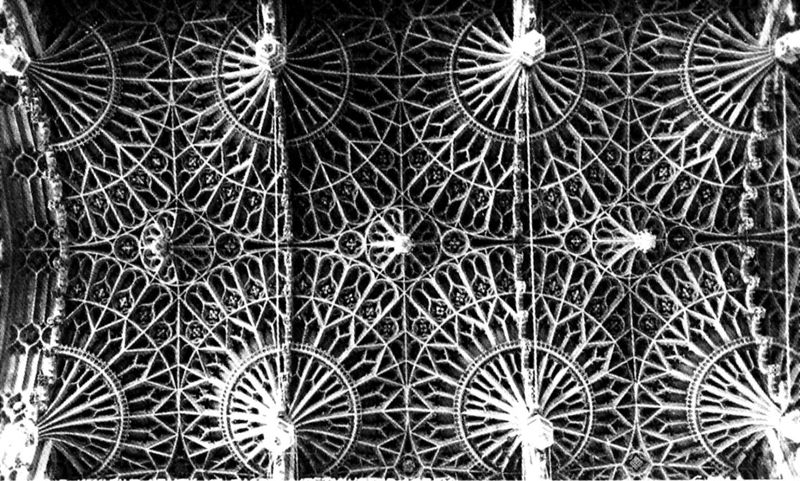
Titel: Westminster, Abteikirche, London
Standort: London (EU - GB)
Schlagwörter: dunkel, weiß, kubismus, fenster, hell, lampen, paris, schwarz, muster, ornament, architektur, barock, stein, kirche, decke, spitzen, musik, gotik, rund, räder, relief, bogen, linien, jugendstil, detail, symmetrie, ornamente, wandmalerei, leuchter, striche, foto, gewölbe, orient, orientalisch, strahlen, symmetrisch, rippen, sterne, schwarz weiß, kreise, getriebe, kunst, intarsien, geometrisch, filigran, streben, design, sakral, wiederholung, schrauben, rosetten, zahnräder, bauwerk, maßwerk, zahnrad, uhrwerk, spätgotik, grate, kupel, enwurf, iran, ineinander, deckengewölbe, schlußsteine, stahlen, verzioehrung, kupeln, hänglinge, perzie